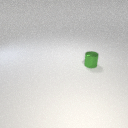
small green metal cylinder